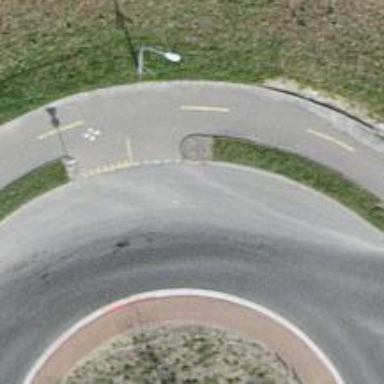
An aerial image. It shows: Secondary road with asphalt surface leading to roundabout.